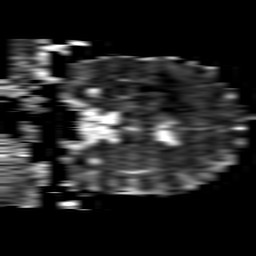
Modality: ADC
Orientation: coronal
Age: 45
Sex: male
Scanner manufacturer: philips
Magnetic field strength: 1.5 T
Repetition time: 3.398 s
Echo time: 0.06922 s